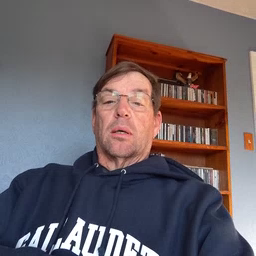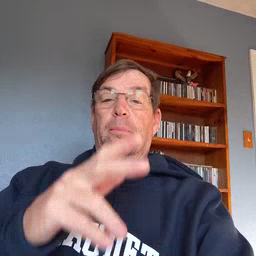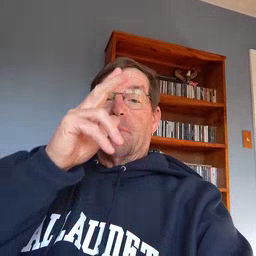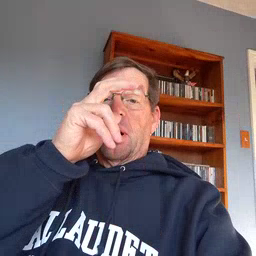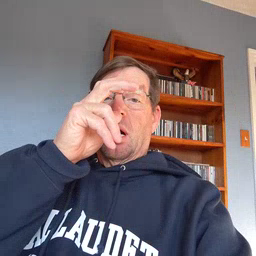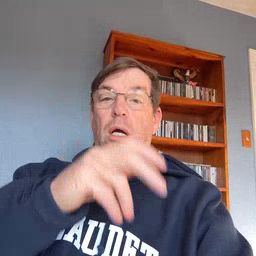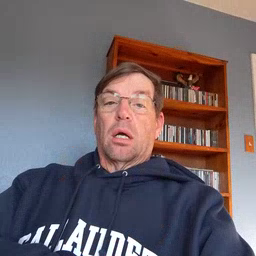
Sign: bug